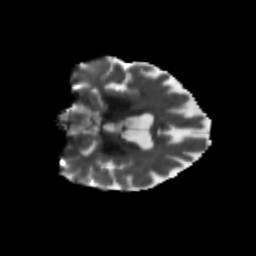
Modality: T2w
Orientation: coronal
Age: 75
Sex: male
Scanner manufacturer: siemens
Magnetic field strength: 3 T
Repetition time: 4.71 s
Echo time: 0.0906 s